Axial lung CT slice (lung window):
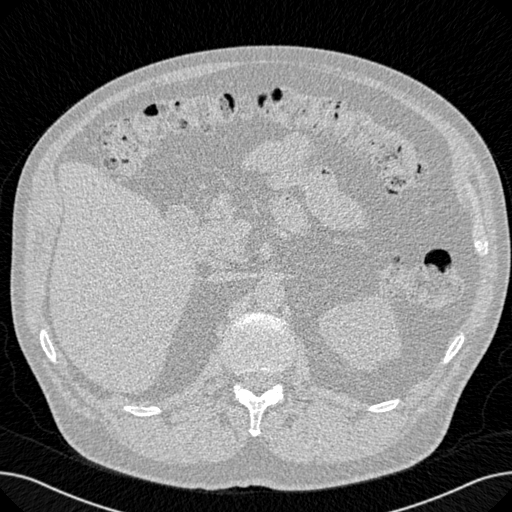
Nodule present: no